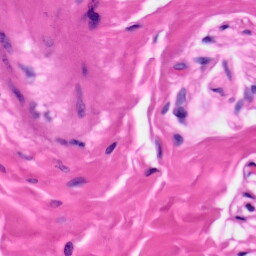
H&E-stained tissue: Skin